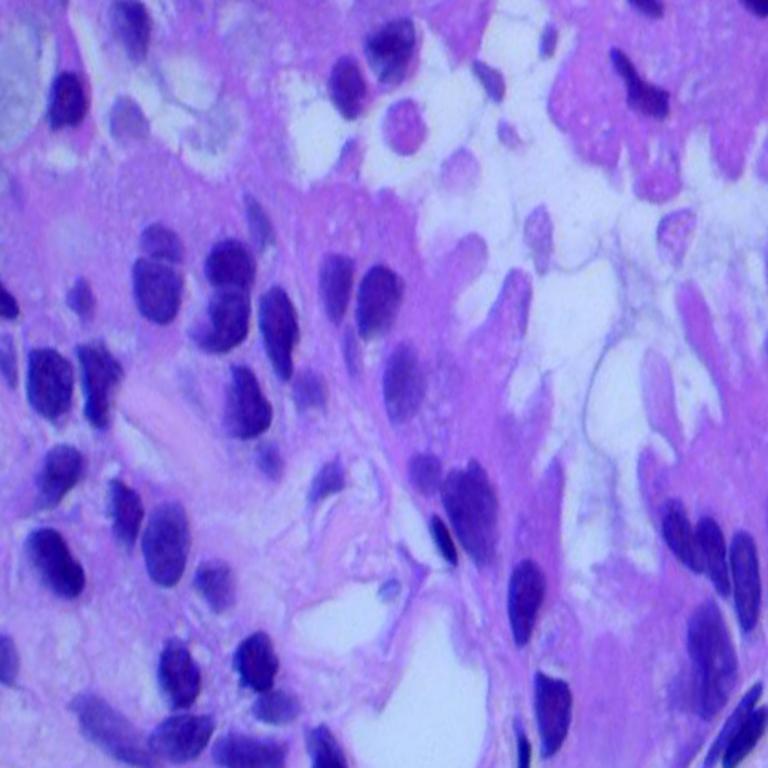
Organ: lung
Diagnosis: adenocarcinomas